Question:
When I enter the data in textbox and then click a button it should insert it in the gridview but the arabic letters shown as "??????????" like shown in the picture, I searched and found that the problem in the encoding but the problem with me is not in the web page because the web page show the arabic letters correctly , the problem in the gridview
I also try this code but its not work:
'''
Response.Write("<meta http-equiv="Content-Type" content="text/html; charset=windows-1252" />");
'''
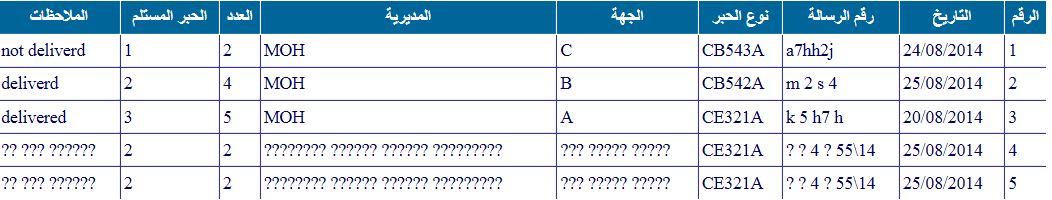
Answer: Hey You have to make sure that the content encoding for your web pages is UTF, otherwise it is not going to work. Here are few tips:
1. Make sure the datatype of your data in database table is nvarchar.
2. Make sure that the SP you are using also has nvarchar as parameter type.
3. Make request and response encoding as UTF-8. Add this in the web.config for application level encoding: <configuration>
<system.web>
<globalization
requestEncoding="utf-8"
responseEncoding="utf-8"/>
</system.web>
and add this for page level encoding:
'''
<%@ Page RequestEncoding="utf-8" ResponseEncoding="utf-8" %>
'''
Hope it helps you